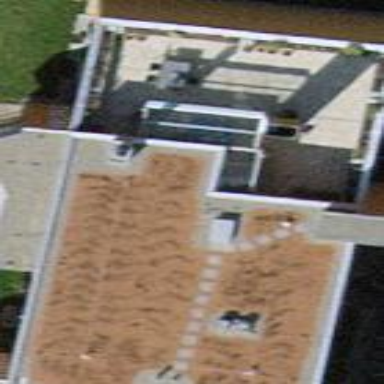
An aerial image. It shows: Apartment building with flat roof.